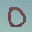
Label: 0